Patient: sex M, age 46
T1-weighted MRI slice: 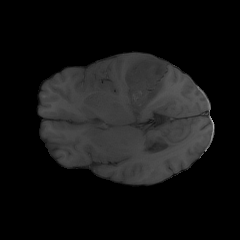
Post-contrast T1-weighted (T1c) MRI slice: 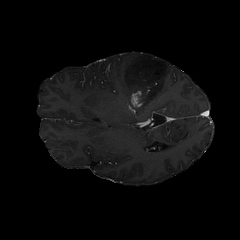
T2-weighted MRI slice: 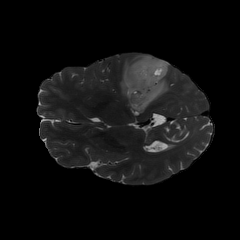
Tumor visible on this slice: yes
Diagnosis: Astrocytoma, IDH-mutant
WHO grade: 3